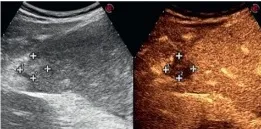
Laser ablation of a small HCC with US and CEUS guidance. (e). Oblique intercostal contrast-enhanced US scan performed 5 minutes after retreatment showing a coagulation area of 20 x 16 mm with no evidence of viable tumour.
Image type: radiology (ultrasound)